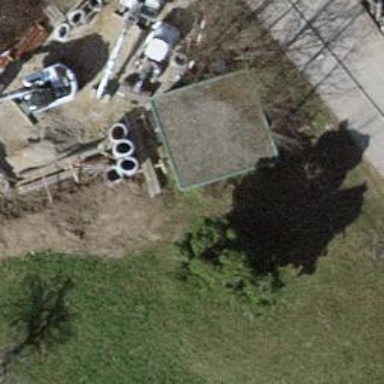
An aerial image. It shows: Traction substation.